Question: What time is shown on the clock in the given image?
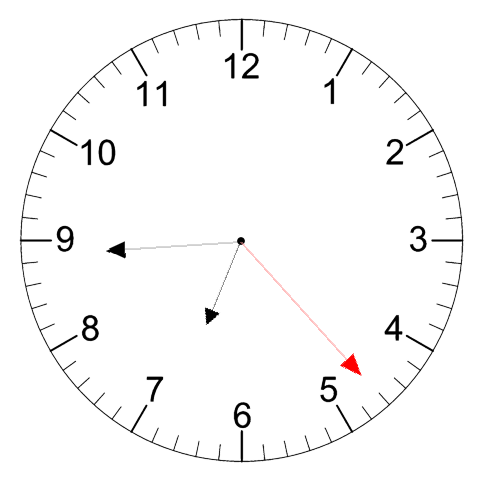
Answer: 06:44:23